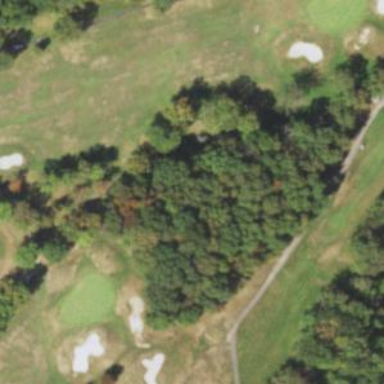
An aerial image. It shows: Grassy area designated as golf fairway.